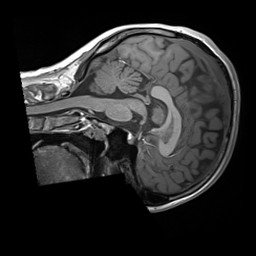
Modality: T1w
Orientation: sagittal
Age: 21
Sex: female
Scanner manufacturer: siemens
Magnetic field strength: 3 T
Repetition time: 1.8 s
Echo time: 0.00232 s